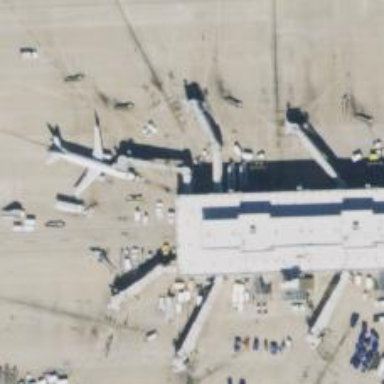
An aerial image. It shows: Airport gate.